Question: I'm using Xcode 6 and want to debug something in Safari mobile through the develop menu in Safari desktop. When I choose a device with iOS 7 the webpage shows up in the Safari desktop develop menu. When I choose device with iOS 8, no webpage shows up. Is this a bug or do I need to do something?

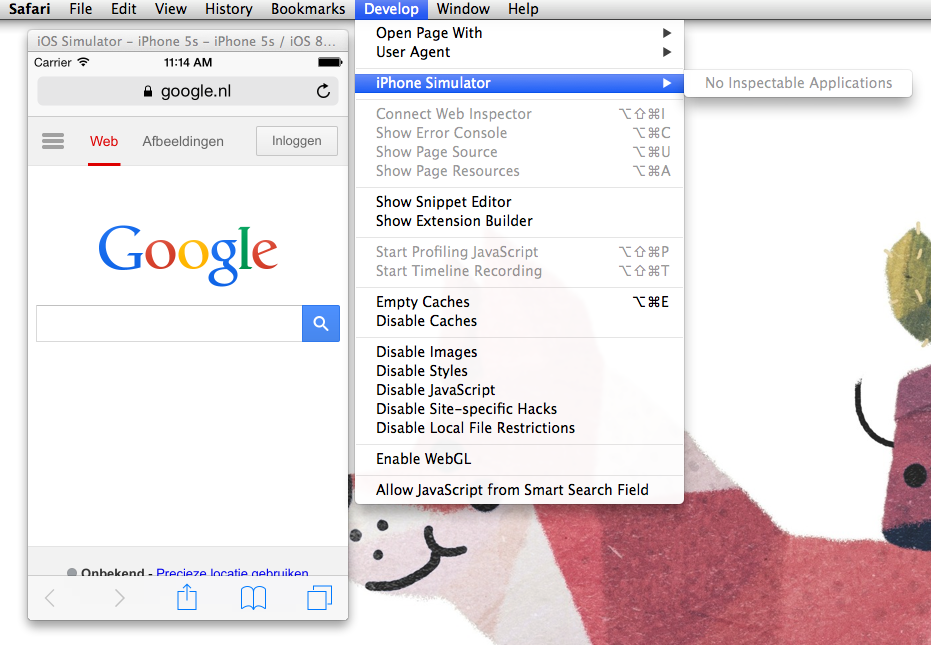
Answer: The iOS 8 Mobile Safari can only be inspected by Safari 8 on the Yosemite or the latest build of Safari (7.1) for Mavericks